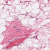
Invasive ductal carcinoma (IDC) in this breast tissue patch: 0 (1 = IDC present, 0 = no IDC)